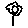
Label: flower